Interaction volume radius: 5 \u00c5
Interaction volume height: 40 \u00c5
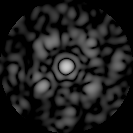
Disorder parameter: 0.6374